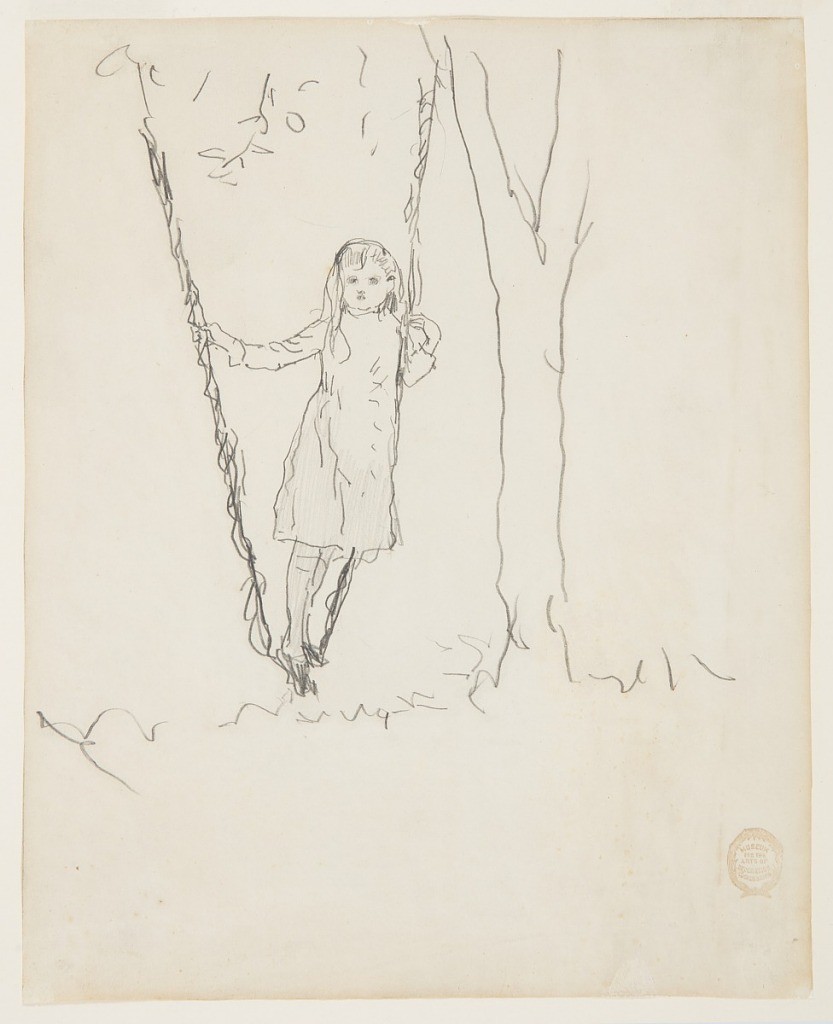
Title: Girl Standing on a Swing
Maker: Winslow Homer, American, 1836–1910
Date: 1879
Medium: Graphite on paper
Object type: Drawing
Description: Vertical view of a girl standing in a swing and leaning against the rope on her left side.